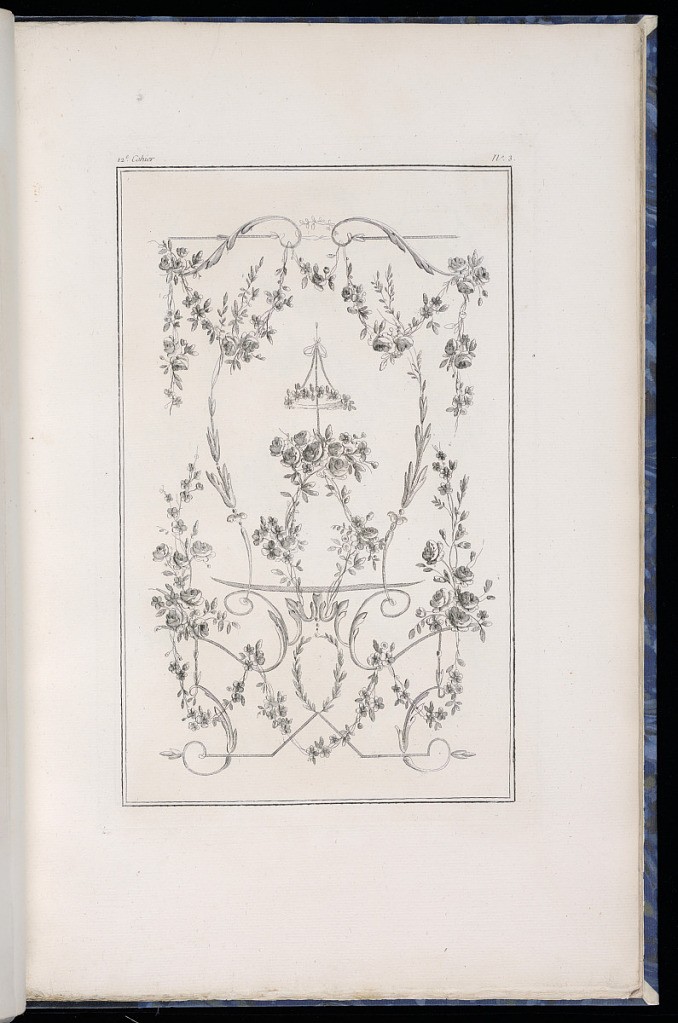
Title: Decorative Panel Design
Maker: Pierre Ranson, French, 1736–1786
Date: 1777–79
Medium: Etching on paper
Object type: Print
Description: Design for a decorative panel featuring arabesque and floral motifs including festoons and crowns of flowers, acanthus leaves (rinceaux), fleurons, and s-scrolls. The plate is numbered.